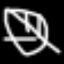
Label: leaf